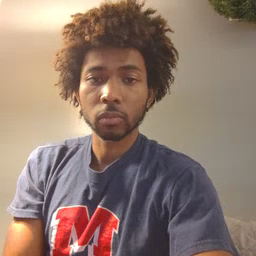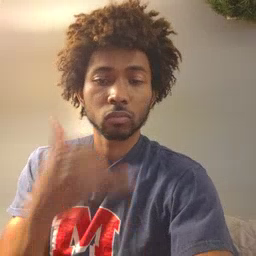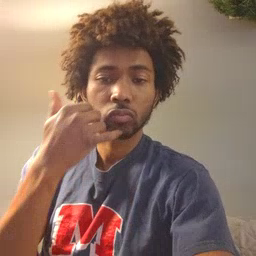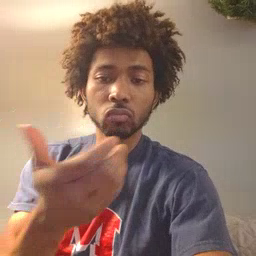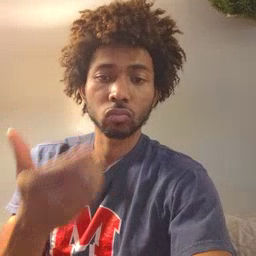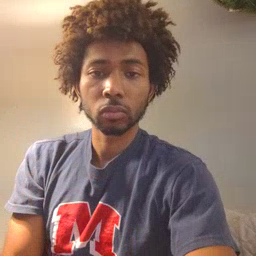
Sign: callonphone